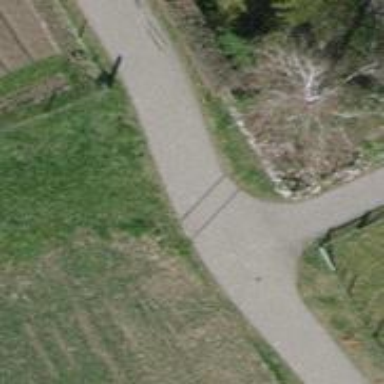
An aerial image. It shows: Paved path.